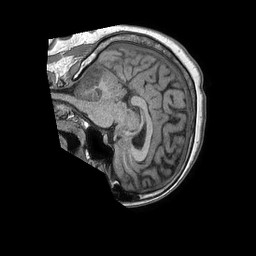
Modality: T1w
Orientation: sagittal
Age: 56
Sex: female
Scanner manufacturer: philips
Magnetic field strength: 1.5 T
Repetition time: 0.00764 s
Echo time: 0.0035 s